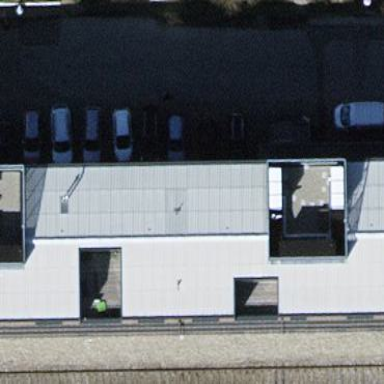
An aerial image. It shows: Commercial building.